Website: crate-barrel
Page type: newsletter-management
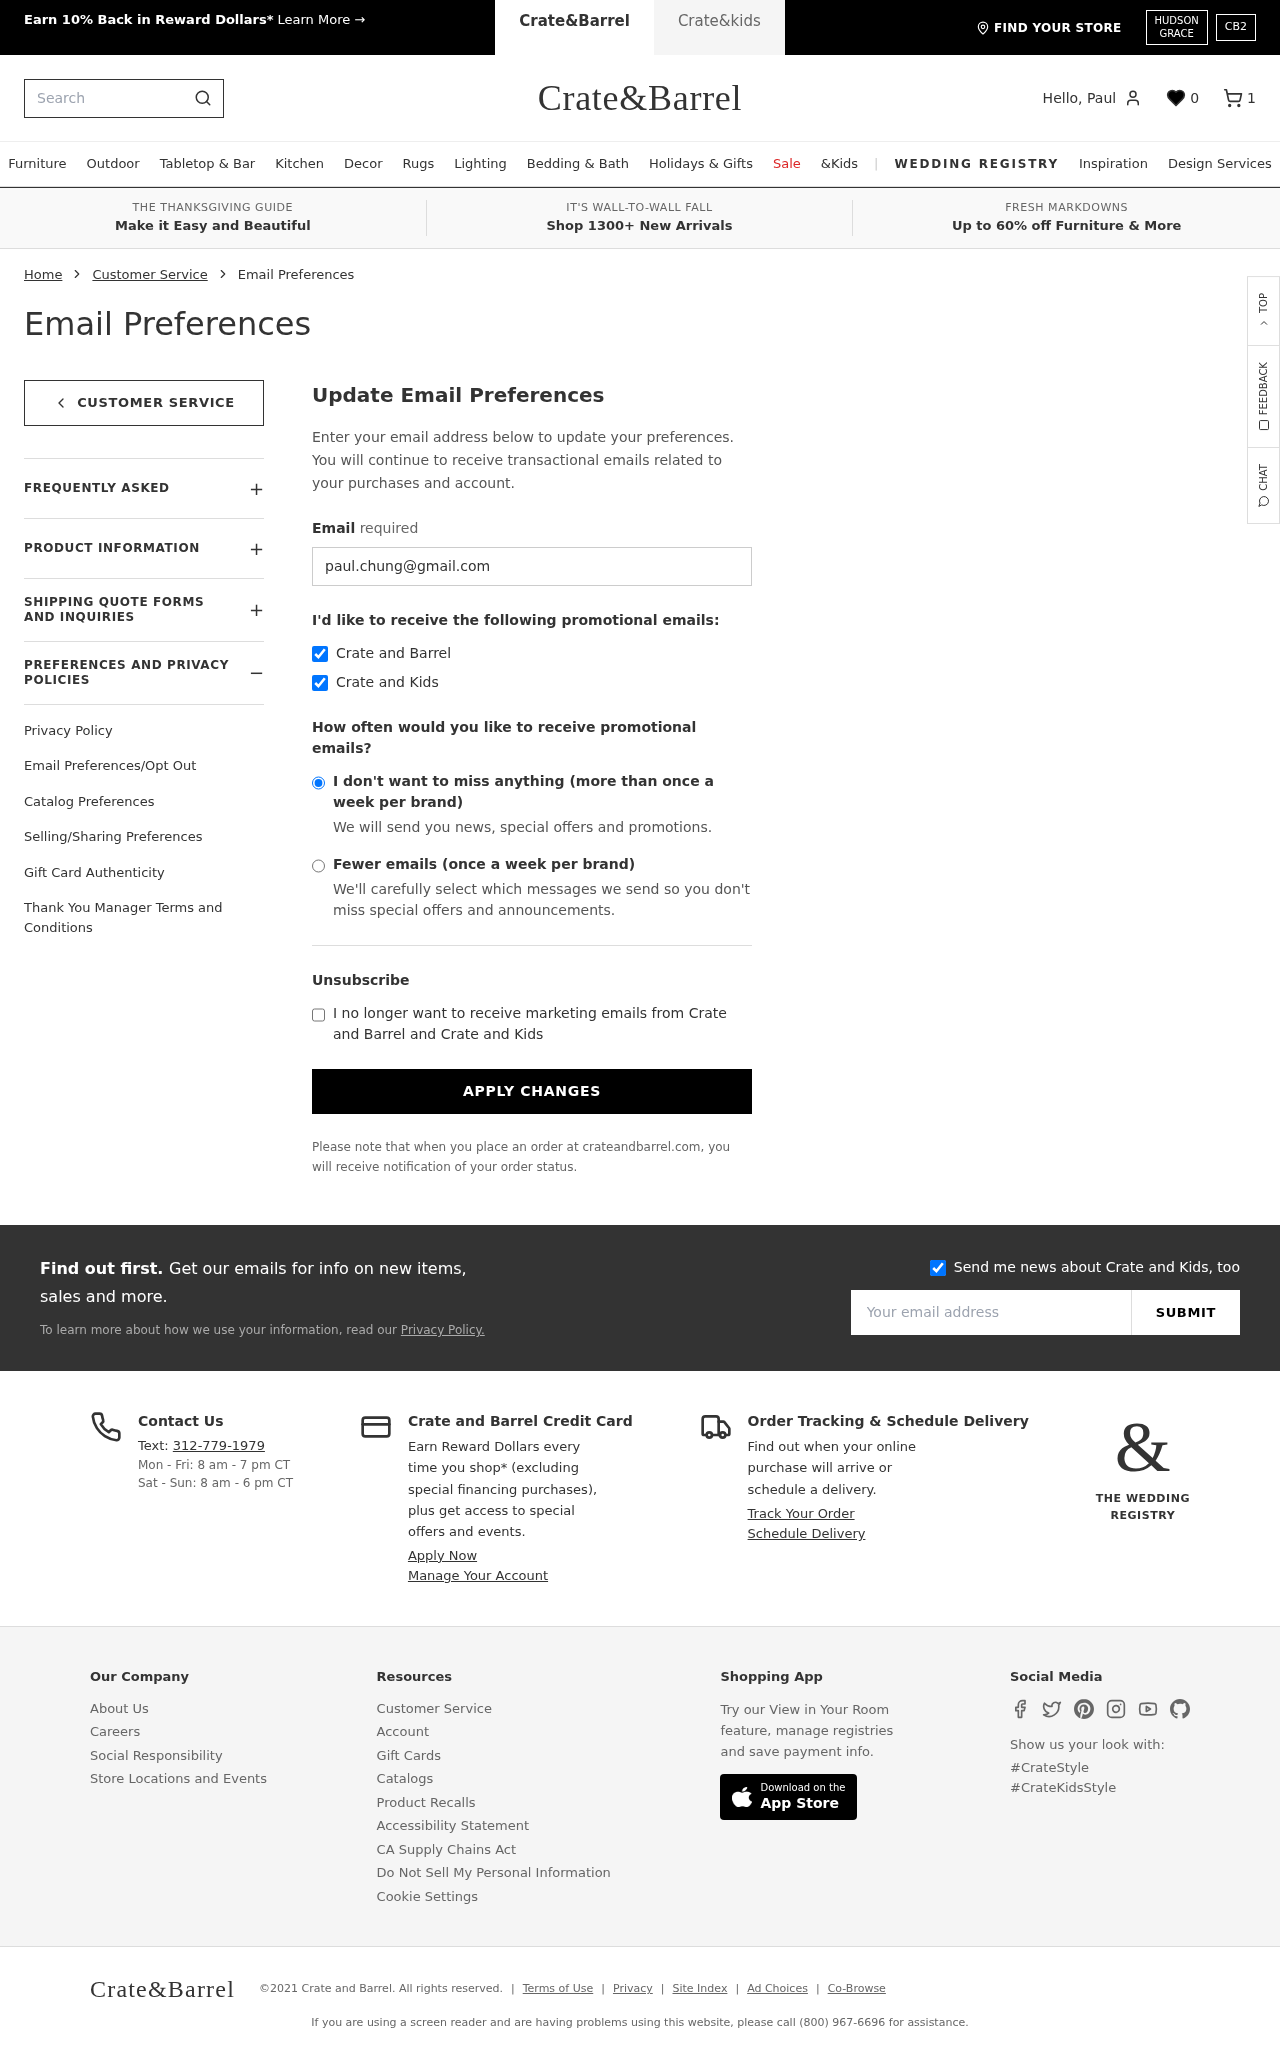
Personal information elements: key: PII_EMAIL
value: paul.chung@gmail.com
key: PII_FIRSTNAME
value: Paul
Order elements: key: ORDER_NUM_ITEMS
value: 1
Search elements: key: HEADER_SEARCH
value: Search
Other elements: key: FAVORITES_COUNT
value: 0